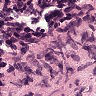
Metastatic tissue present: no